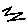
Label: zigzag